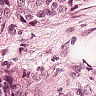
Metastatic tissue present: yes